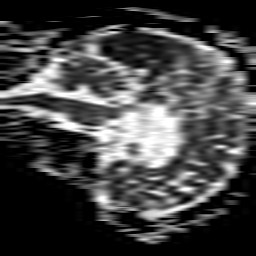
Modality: ADC
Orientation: sagittal
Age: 79
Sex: male
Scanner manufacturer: philips
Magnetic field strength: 1.5 T
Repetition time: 3.644 s
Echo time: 0.09257 s